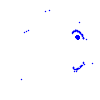
Particle: electron